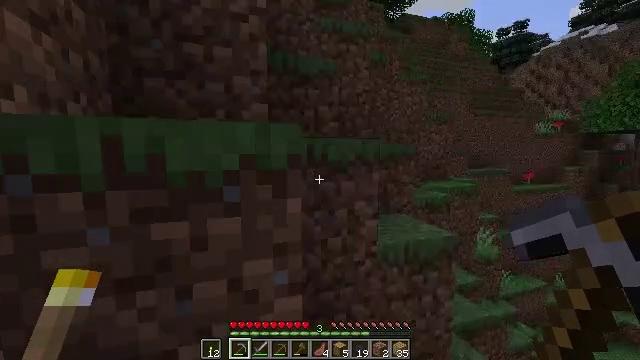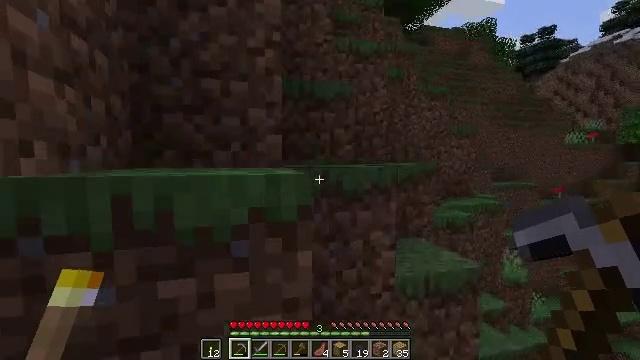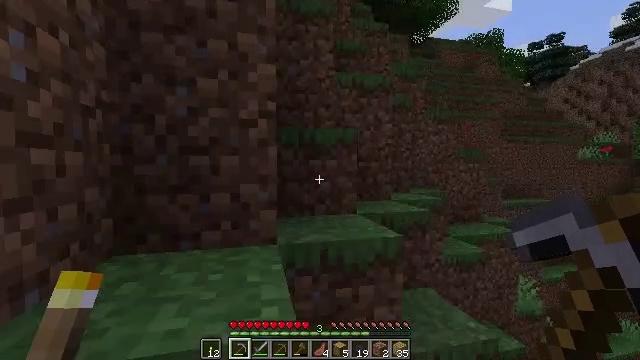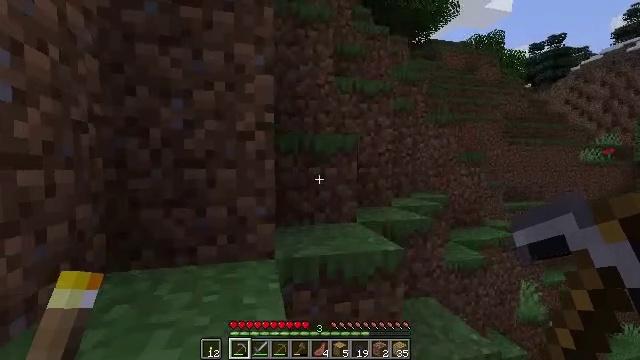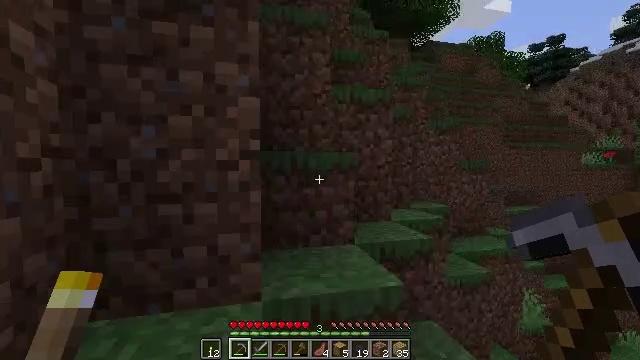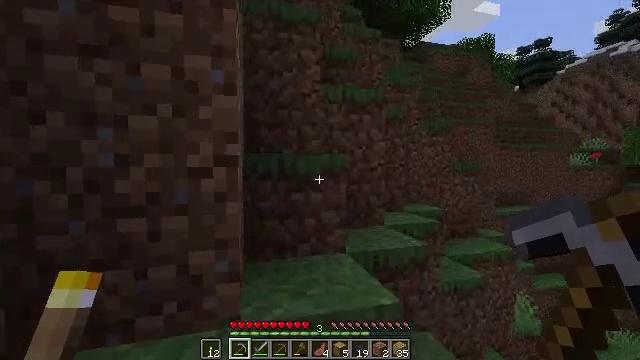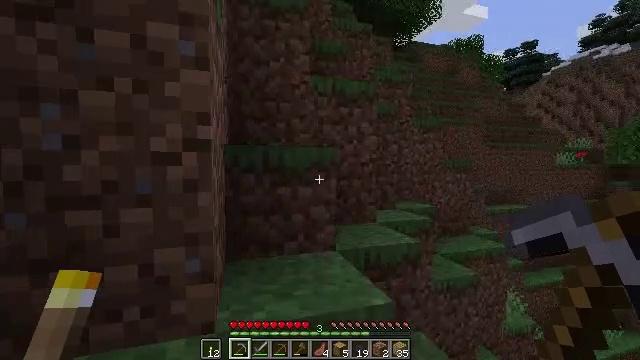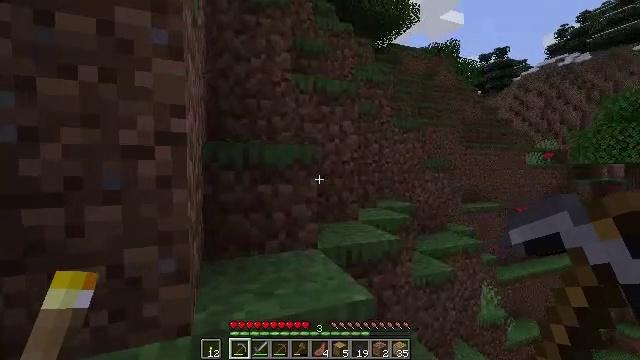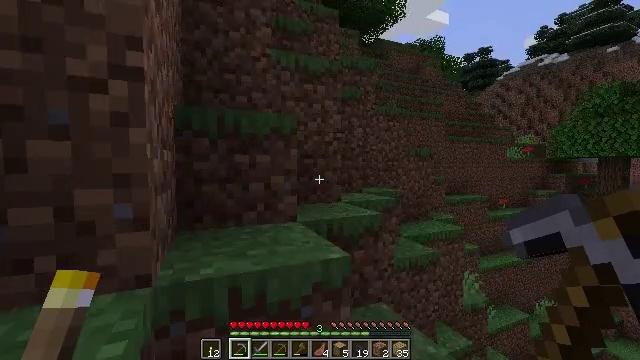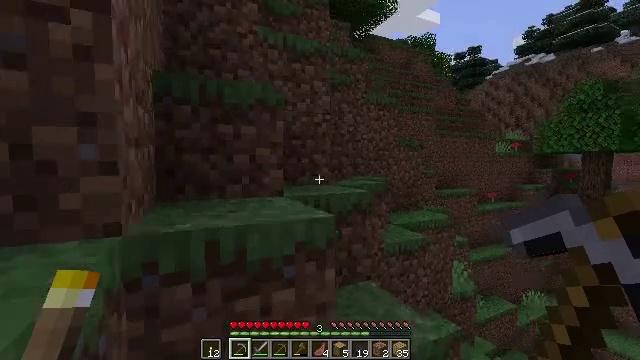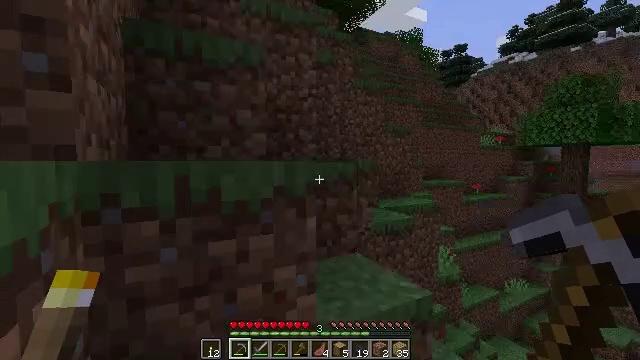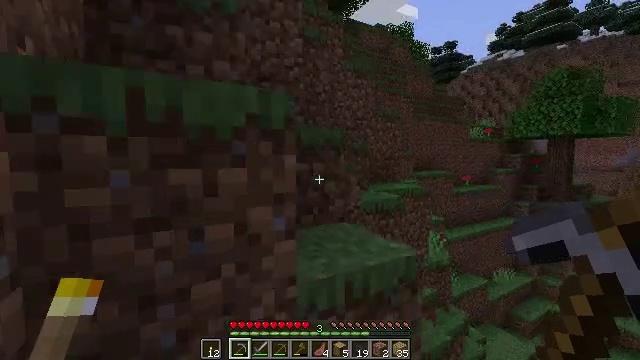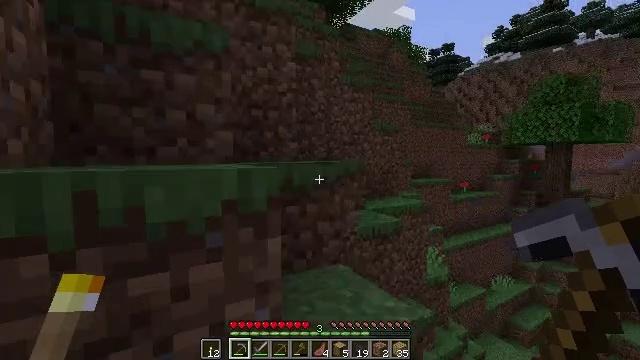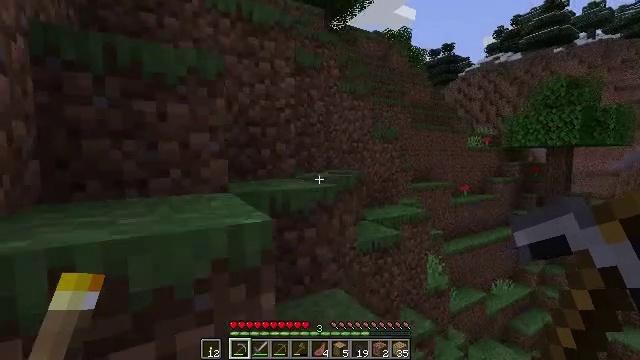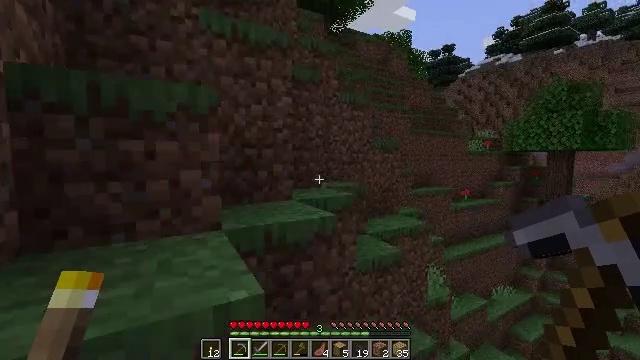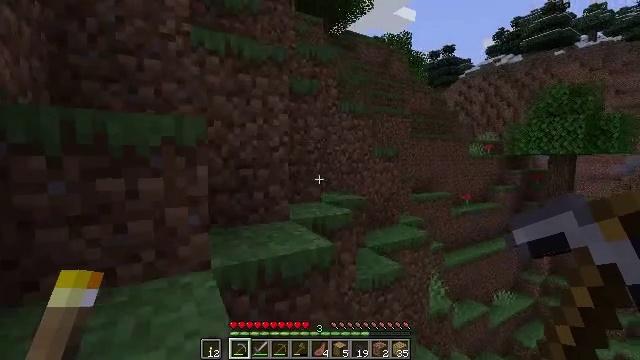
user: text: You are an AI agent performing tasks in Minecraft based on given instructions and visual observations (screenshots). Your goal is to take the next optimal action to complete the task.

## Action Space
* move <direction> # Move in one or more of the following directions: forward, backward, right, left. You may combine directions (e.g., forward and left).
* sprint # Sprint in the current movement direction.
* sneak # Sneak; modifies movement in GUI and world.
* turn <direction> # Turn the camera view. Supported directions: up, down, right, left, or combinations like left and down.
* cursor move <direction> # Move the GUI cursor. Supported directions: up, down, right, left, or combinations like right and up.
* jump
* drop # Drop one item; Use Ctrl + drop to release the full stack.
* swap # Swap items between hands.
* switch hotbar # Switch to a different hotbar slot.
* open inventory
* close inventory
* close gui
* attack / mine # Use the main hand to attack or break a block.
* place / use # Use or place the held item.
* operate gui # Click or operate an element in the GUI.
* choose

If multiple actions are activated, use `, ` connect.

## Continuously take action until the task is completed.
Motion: motion action
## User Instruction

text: Collect the grass block using a shovel.
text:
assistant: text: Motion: move forward, turn left and up, jump
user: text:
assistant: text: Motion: move forward, turn left and up, jump
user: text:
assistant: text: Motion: move forward, jump
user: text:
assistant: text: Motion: move forward, jump
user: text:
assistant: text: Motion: move forward, turn right, jump
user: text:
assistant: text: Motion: move forward, turn right, jump
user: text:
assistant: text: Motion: move forward, turn right, jump
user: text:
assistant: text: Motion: move forward, turn right, jump
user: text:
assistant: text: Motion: move forward, turn right, jump
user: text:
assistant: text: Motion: move forward, turn right, jump
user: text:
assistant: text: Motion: move forward, turn right, jump
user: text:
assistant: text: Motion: move forward, jump
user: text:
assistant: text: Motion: move forward, jump
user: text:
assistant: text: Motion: move forward, jump
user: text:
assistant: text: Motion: move forward, jump
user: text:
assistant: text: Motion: move forward, jump
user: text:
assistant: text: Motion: move forward, turn left, jump
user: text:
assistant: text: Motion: move forward, turn left, jump
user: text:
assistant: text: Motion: move forward, jump
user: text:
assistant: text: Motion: move forward, turn left, jump
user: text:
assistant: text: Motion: move forward, jump
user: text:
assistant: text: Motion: move forward, turn left, jump
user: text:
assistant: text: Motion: move forward, turn left, jump
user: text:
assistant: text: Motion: move forward, turn left, jump
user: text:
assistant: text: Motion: move forward, turn left, jump
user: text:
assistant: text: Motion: move forward, turn left, jump
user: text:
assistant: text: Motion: move forward, jump
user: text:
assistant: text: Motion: move forward, jump
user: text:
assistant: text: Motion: move forward, jump
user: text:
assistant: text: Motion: move forward, jump